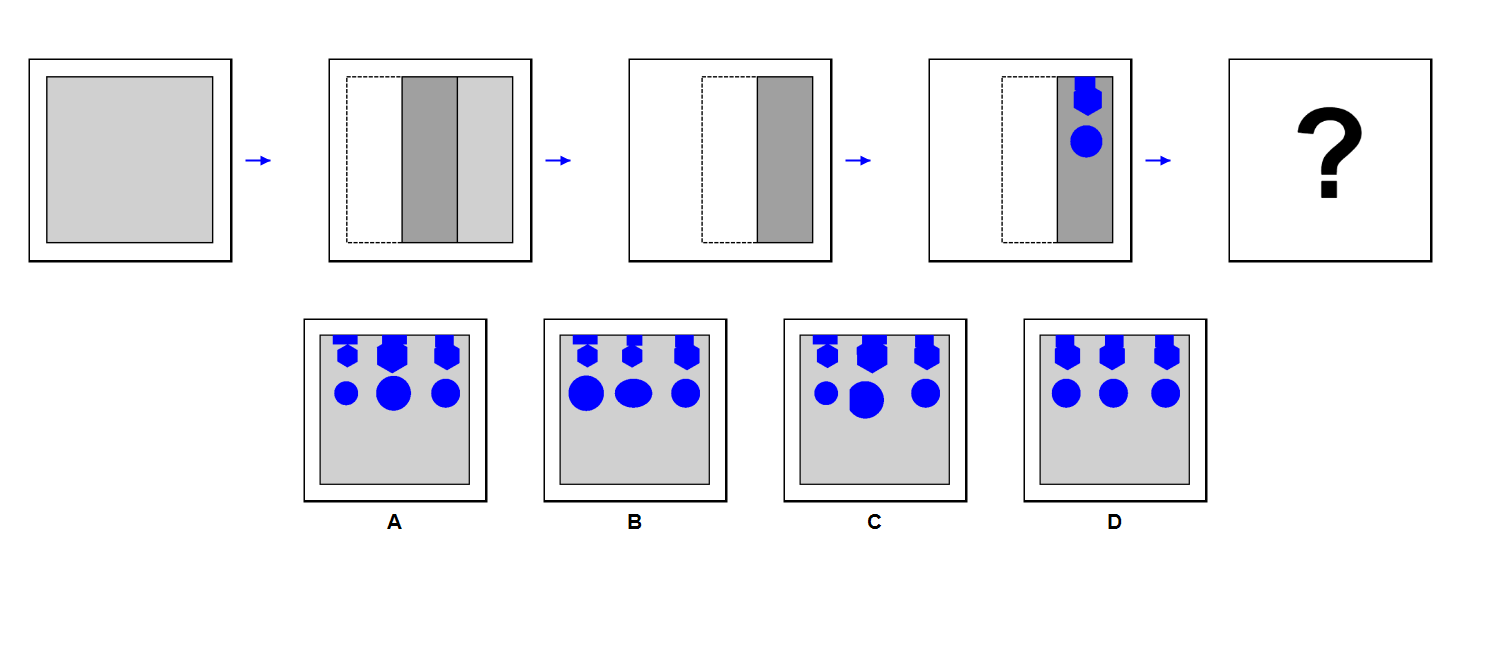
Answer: D